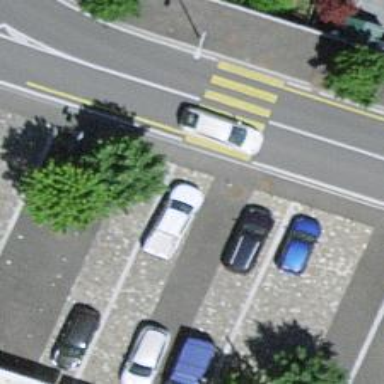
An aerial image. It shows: Bollard.